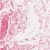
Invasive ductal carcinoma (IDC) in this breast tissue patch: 0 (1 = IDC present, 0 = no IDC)